Question: I have created an Activity and used 'RelativeLayout' which comes in by default in Android Studio.
I am trying to place a button just before my 'TextView' but I am unable to do that.
Here is the result:

Here is my code:
'''
<RelativeLayout xmlns:android="http://schemas.android.com/apk/res/android"
xmlns:tools="http://schemas.android.com/tools"
android:layout_width="fill_parent"
android:layout_height="fill_parent"
android:paddingLeft="@dimen/activity_horizontal_margin"
android:paddingRight="@dimen/activity_horizontal_margin"
android:paddingTop="@dimen/activity_vertical_margin"
android:paddingBottom="@dimen/activity_vertical_margin"
tools:context=".MyActivity">
<TextView
android:id="@+id/heading"
android:text="@string/hello_world"
android:layout_width="wrap_content"
android:layout_height="wrap_content"
/>
<Button
android:id="@+id/button"
android:text="@string/sachin_jain"
android:layout_width="wrap_content"
android:layout_height="20dp"
android:layout_alignLeft="@+id/heading"
android:layout_alignTop="@+id/heading"
android:layout_centerHorizontal="true"
/>
</RelativeLayout>
'''
Looks like I am missing something. Any help would be appreciated!!
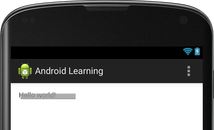
Answer: The solution I have found out is: Use 'android:layout_below' instead of 'android:layout_alignTop' / 'android:layout_alignRight'
'''
<TextView
android:id="@+id/heading"
android:text="My First Activity with Relative Layout"
android:layout_width="wrap_content"
android:layout_height="wrap_content"
android:layout_centerHorizontal="true"
/>
<Button
android:id="@+id/button"
android:text="Save"
android:layout_width="300px"
android:layout_height="wrap_content"
android:layout_below="@id/heading"
android:layout_margin="20px"
android:layout_centerHorizontal="true"
/>
'''
Here is the screenshot:
>